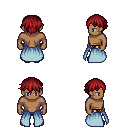
a pixel art fantasy rpg character, male body template, human, dark skin, overskirt, gold greaves, brunette short bangs hairstyle, gray slippers, four views (front, back, left, right), 2x2 character sprite sheet, small pixel art, hard edges, no anti-aliasing